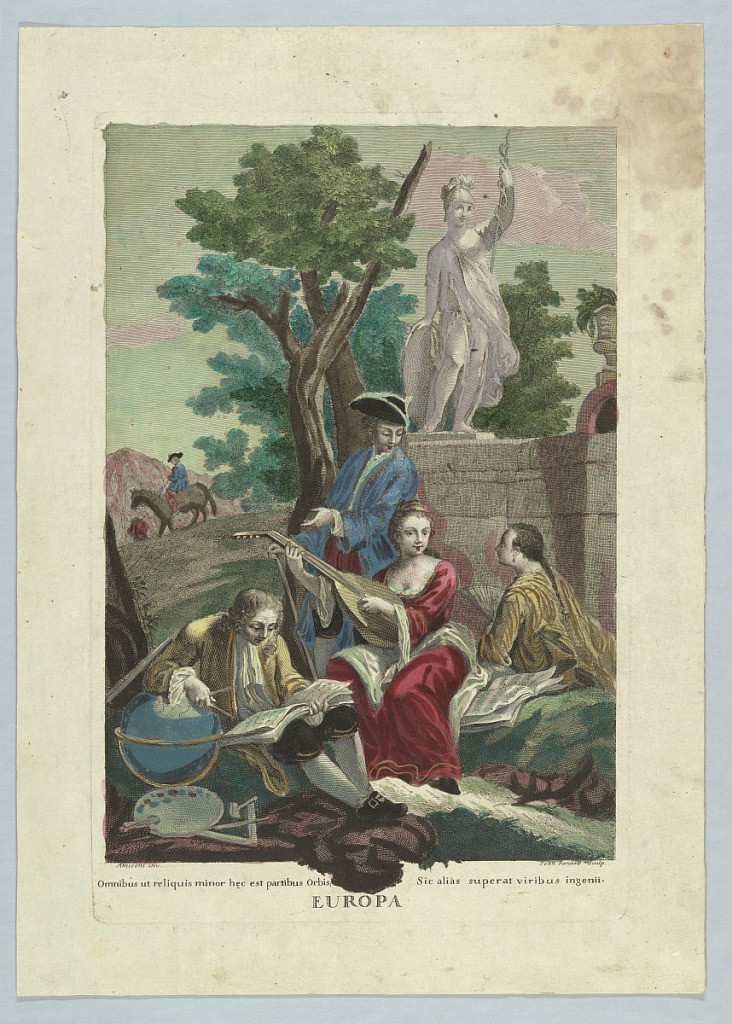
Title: Europa
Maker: Giovanni Volpato, Italian, 1740 - 1803
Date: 1740–1803
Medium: Etching and brush and watercolor on paper
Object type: Print
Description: Allegory of Europe